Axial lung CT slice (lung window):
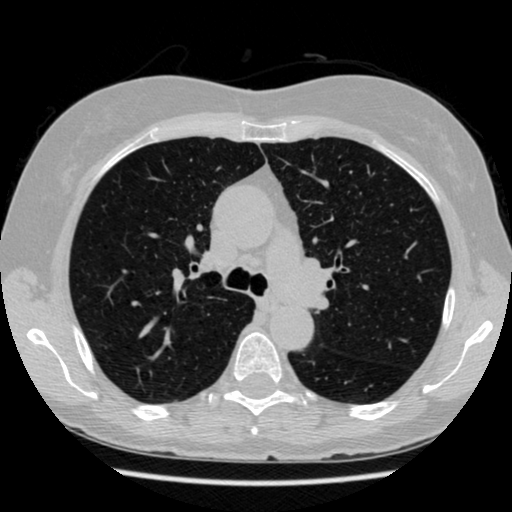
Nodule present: no